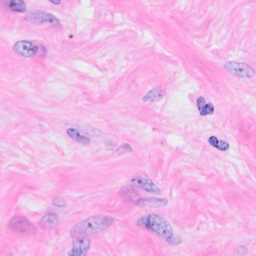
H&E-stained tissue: Breast